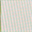
Piece: xx